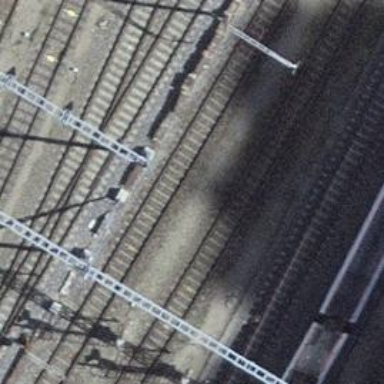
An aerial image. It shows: Railway siding with one electrified track and contact line.